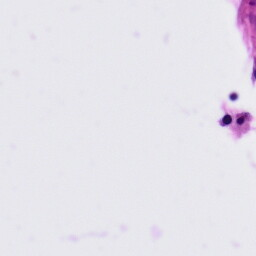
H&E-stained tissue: Tonsil